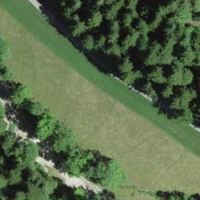
EUNIS habitat code: 24
Species observed at this site:
Chrysosplenium alternifolium